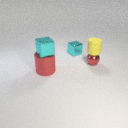
small cyan metal cube behind small red metal sphere